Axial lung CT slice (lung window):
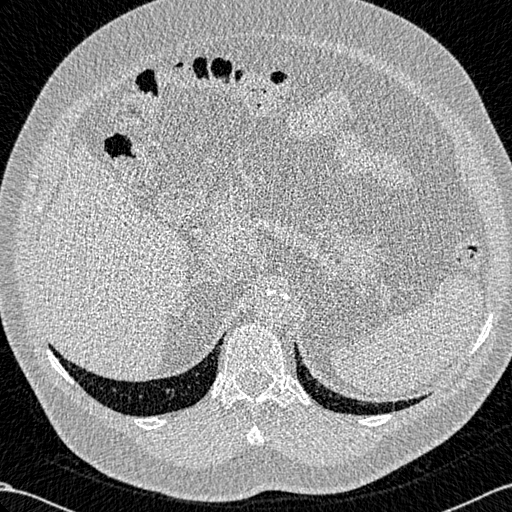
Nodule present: no